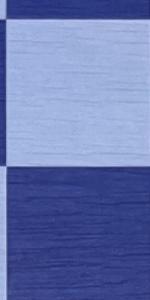
Label: Empty